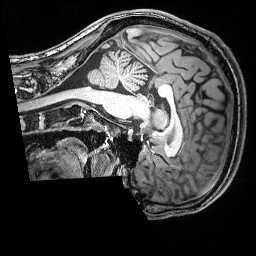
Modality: T1w
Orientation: sagittal
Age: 28
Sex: male
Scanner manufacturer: siemens
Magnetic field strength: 3 T
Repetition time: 2.53 s
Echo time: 0.00388 s